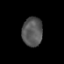
Tissue: prostate
Cell type: Fibroblasts
Senescence score: 0.7069
Nuclear area (px): 580
Mean DAPI intensity: 86.686